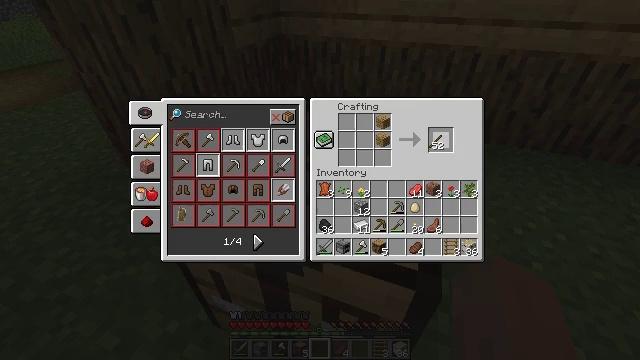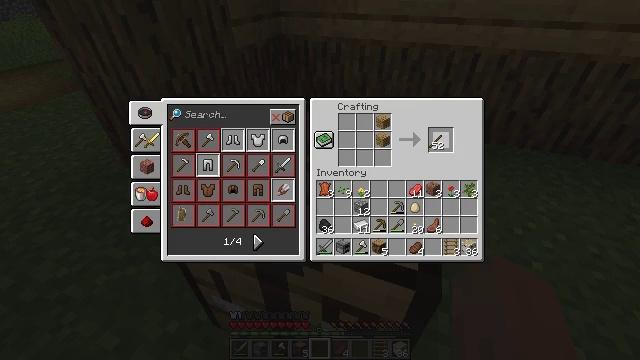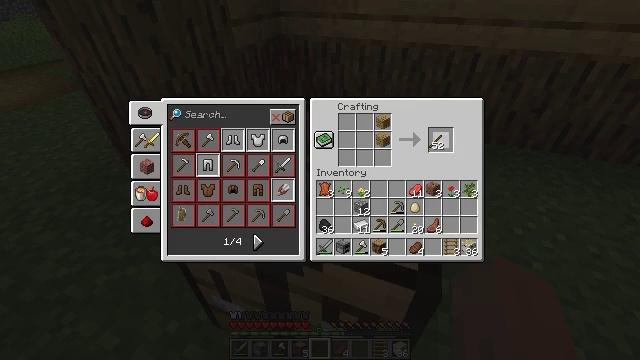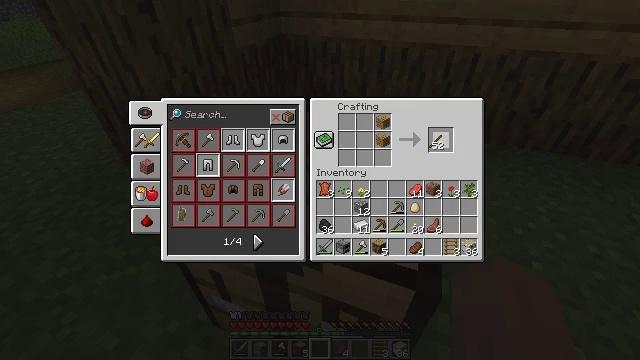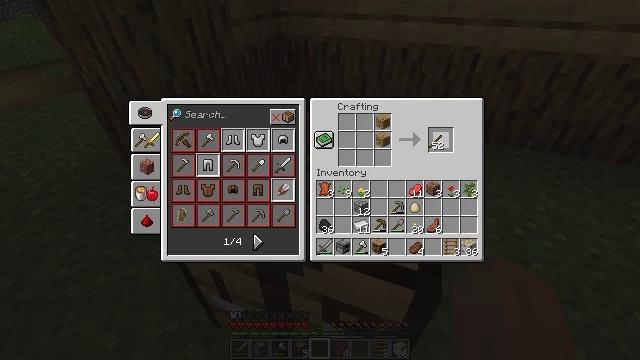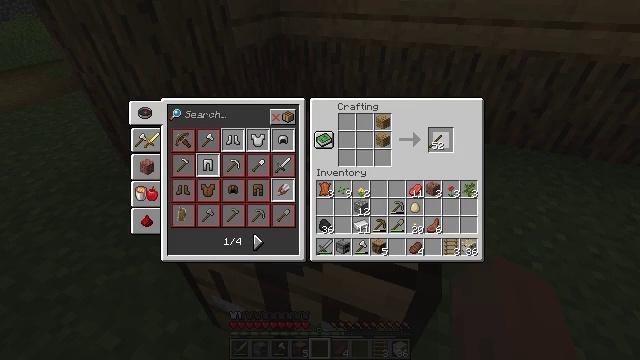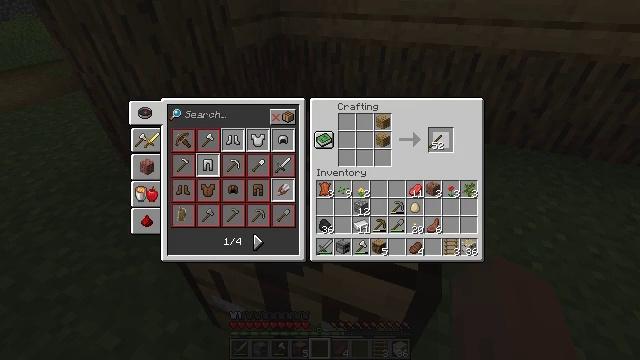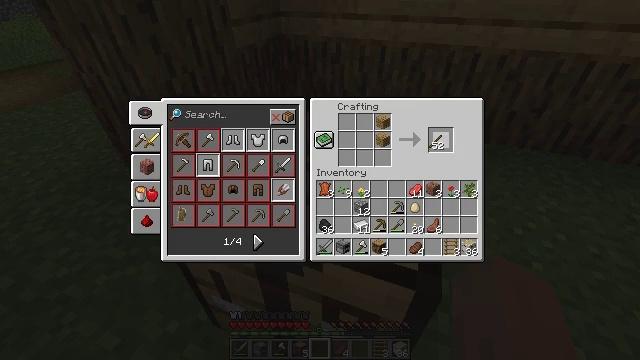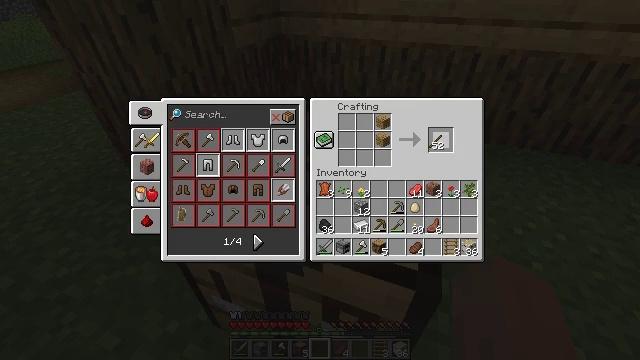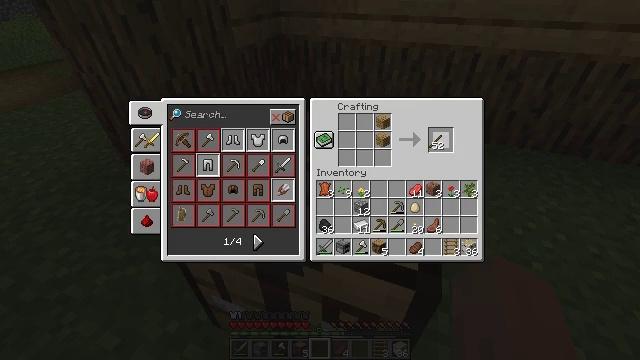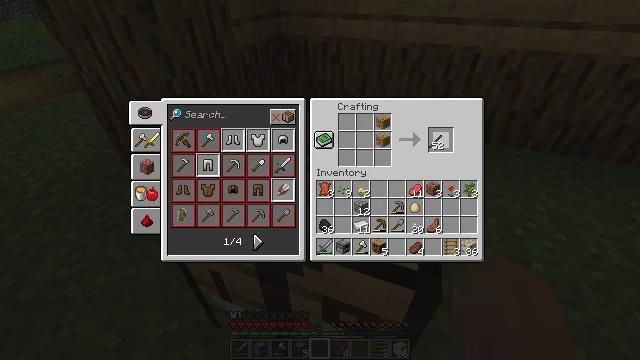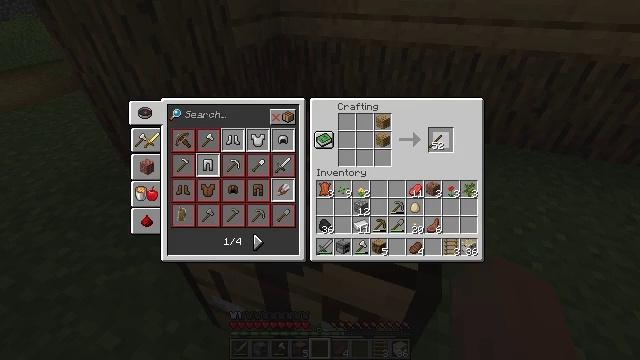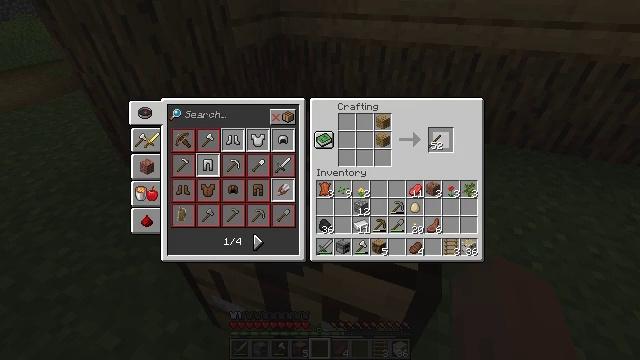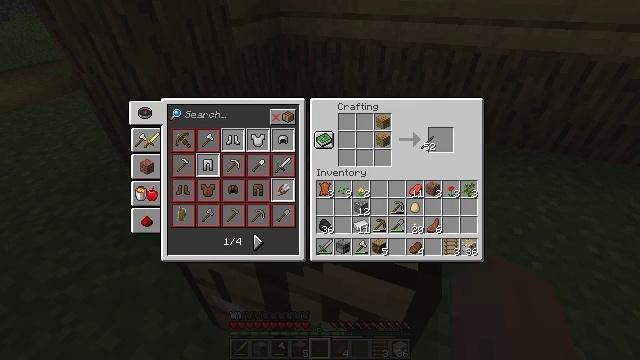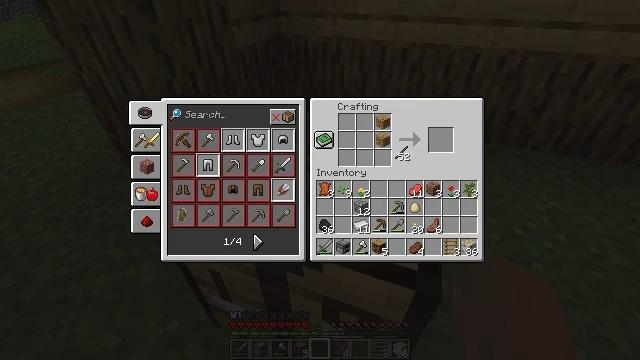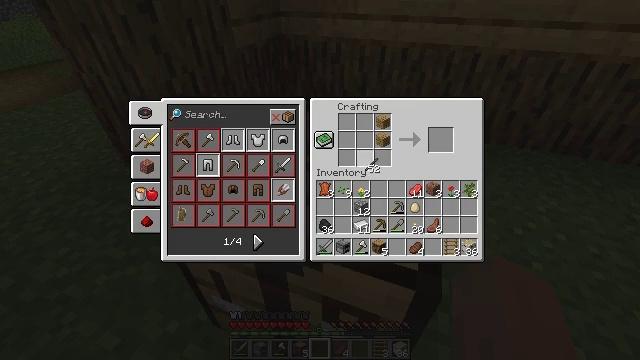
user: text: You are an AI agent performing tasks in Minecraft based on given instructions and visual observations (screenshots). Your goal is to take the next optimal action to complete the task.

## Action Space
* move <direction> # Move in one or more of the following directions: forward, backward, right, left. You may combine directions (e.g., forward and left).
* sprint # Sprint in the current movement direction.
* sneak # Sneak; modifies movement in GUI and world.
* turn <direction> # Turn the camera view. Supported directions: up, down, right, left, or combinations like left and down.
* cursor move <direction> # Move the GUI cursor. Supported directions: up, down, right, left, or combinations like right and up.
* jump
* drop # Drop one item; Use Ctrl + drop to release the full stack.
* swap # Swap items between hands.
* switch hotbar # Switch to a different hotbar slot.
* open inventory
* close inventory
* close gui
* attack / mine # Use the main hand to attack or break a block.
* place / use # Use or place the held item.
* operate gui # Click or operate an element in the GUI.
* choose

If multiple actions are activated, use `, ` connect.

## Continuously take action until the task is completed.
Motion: motion action
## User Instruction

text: Lay out sticks in the crafting table to make a ladder.
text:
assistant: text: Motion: operate gui, open gui
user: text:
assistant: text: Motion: no_op
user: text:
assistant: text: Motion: no_op
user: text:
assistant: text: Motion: operate gui
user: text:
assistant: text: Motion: operate gui
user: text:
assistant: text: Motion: no_op
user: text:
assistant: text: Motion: no_op
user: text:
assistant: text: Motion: no_op
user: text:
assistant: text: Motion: no_op
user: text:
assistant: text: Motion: no_op
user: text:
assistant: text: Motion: no_op
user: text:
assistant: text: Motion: no_op
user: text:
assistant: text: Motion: cursor move left
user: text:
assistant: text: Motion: cursor move left and down
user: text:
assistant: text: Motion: cursor move left and down
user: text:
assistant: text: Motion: no_op
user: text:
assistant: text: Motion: no_op
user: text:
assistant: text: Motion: no_op
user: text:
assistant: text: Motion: no_op
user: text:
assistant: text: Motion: no_op
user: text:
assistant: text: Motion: no_op
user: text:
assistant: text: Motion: cursor move down
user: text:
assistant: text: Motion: no_op
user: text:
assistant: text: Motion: no_op
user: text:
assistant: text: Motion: no_op
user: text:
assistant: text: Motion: no_op
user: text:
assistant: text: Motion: cursor move down
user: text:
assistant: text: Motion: no_op
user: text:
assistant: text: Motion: no_op
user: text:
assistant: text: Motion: no_op